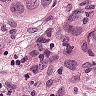
Metastatic tissue present: yes